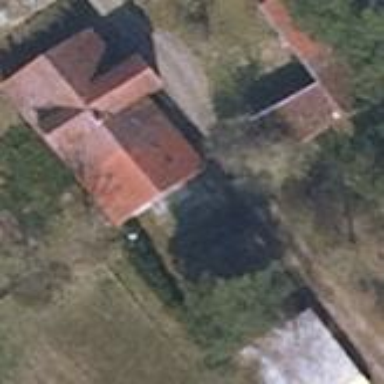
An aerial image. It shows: Detached building.